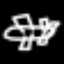
Label: airplane